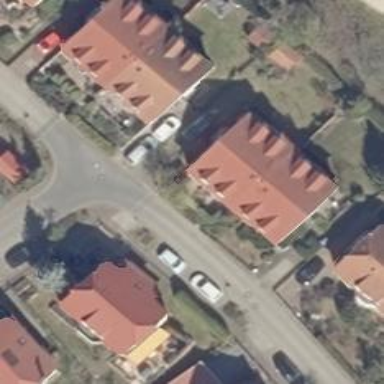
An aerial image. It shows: Sidewalk.